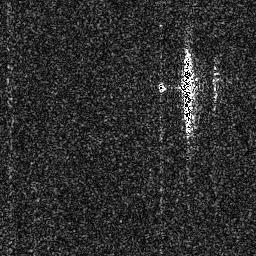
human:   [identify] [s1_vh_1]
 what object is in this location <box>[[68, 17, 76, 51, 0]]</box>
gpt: <ref>1 large ship at the right</ref>